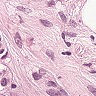
Metastatic tissue present: yes